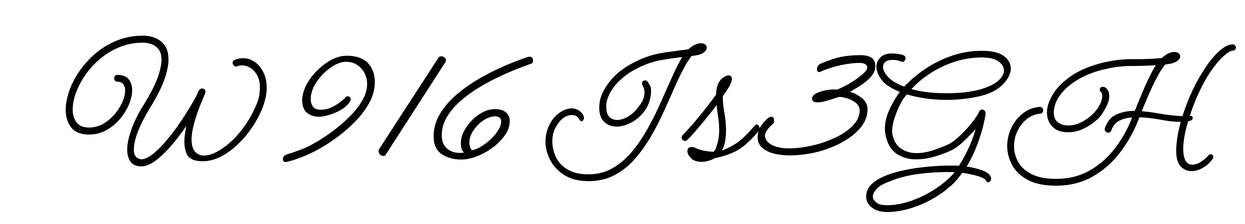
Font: MeowScript-Regular